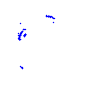
Particle: kaon